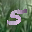
Label: 5